Question: Count the number of objects in the diagram.
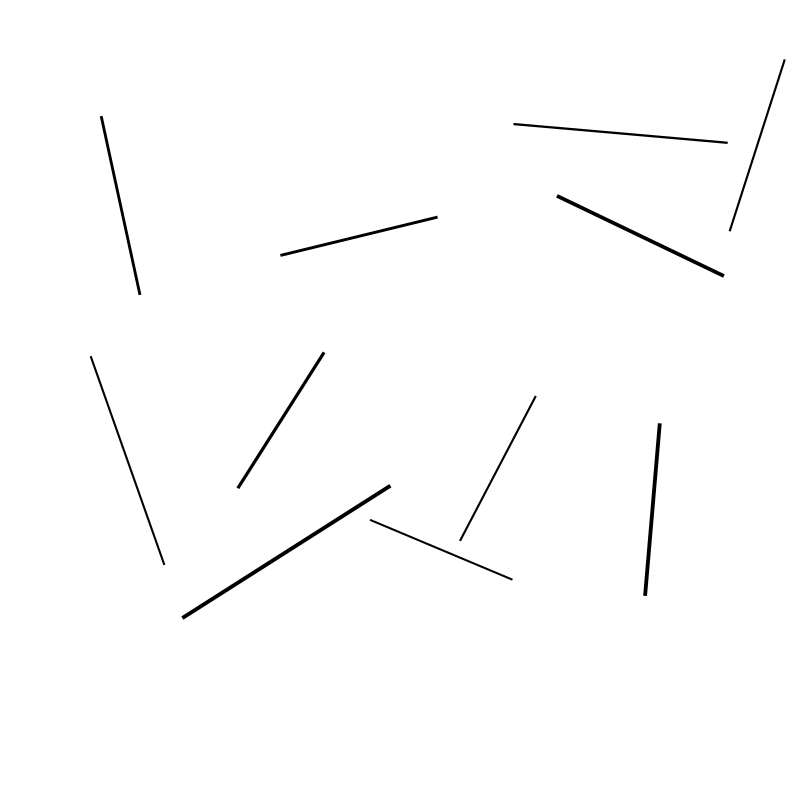
Answer: 11